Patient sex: M
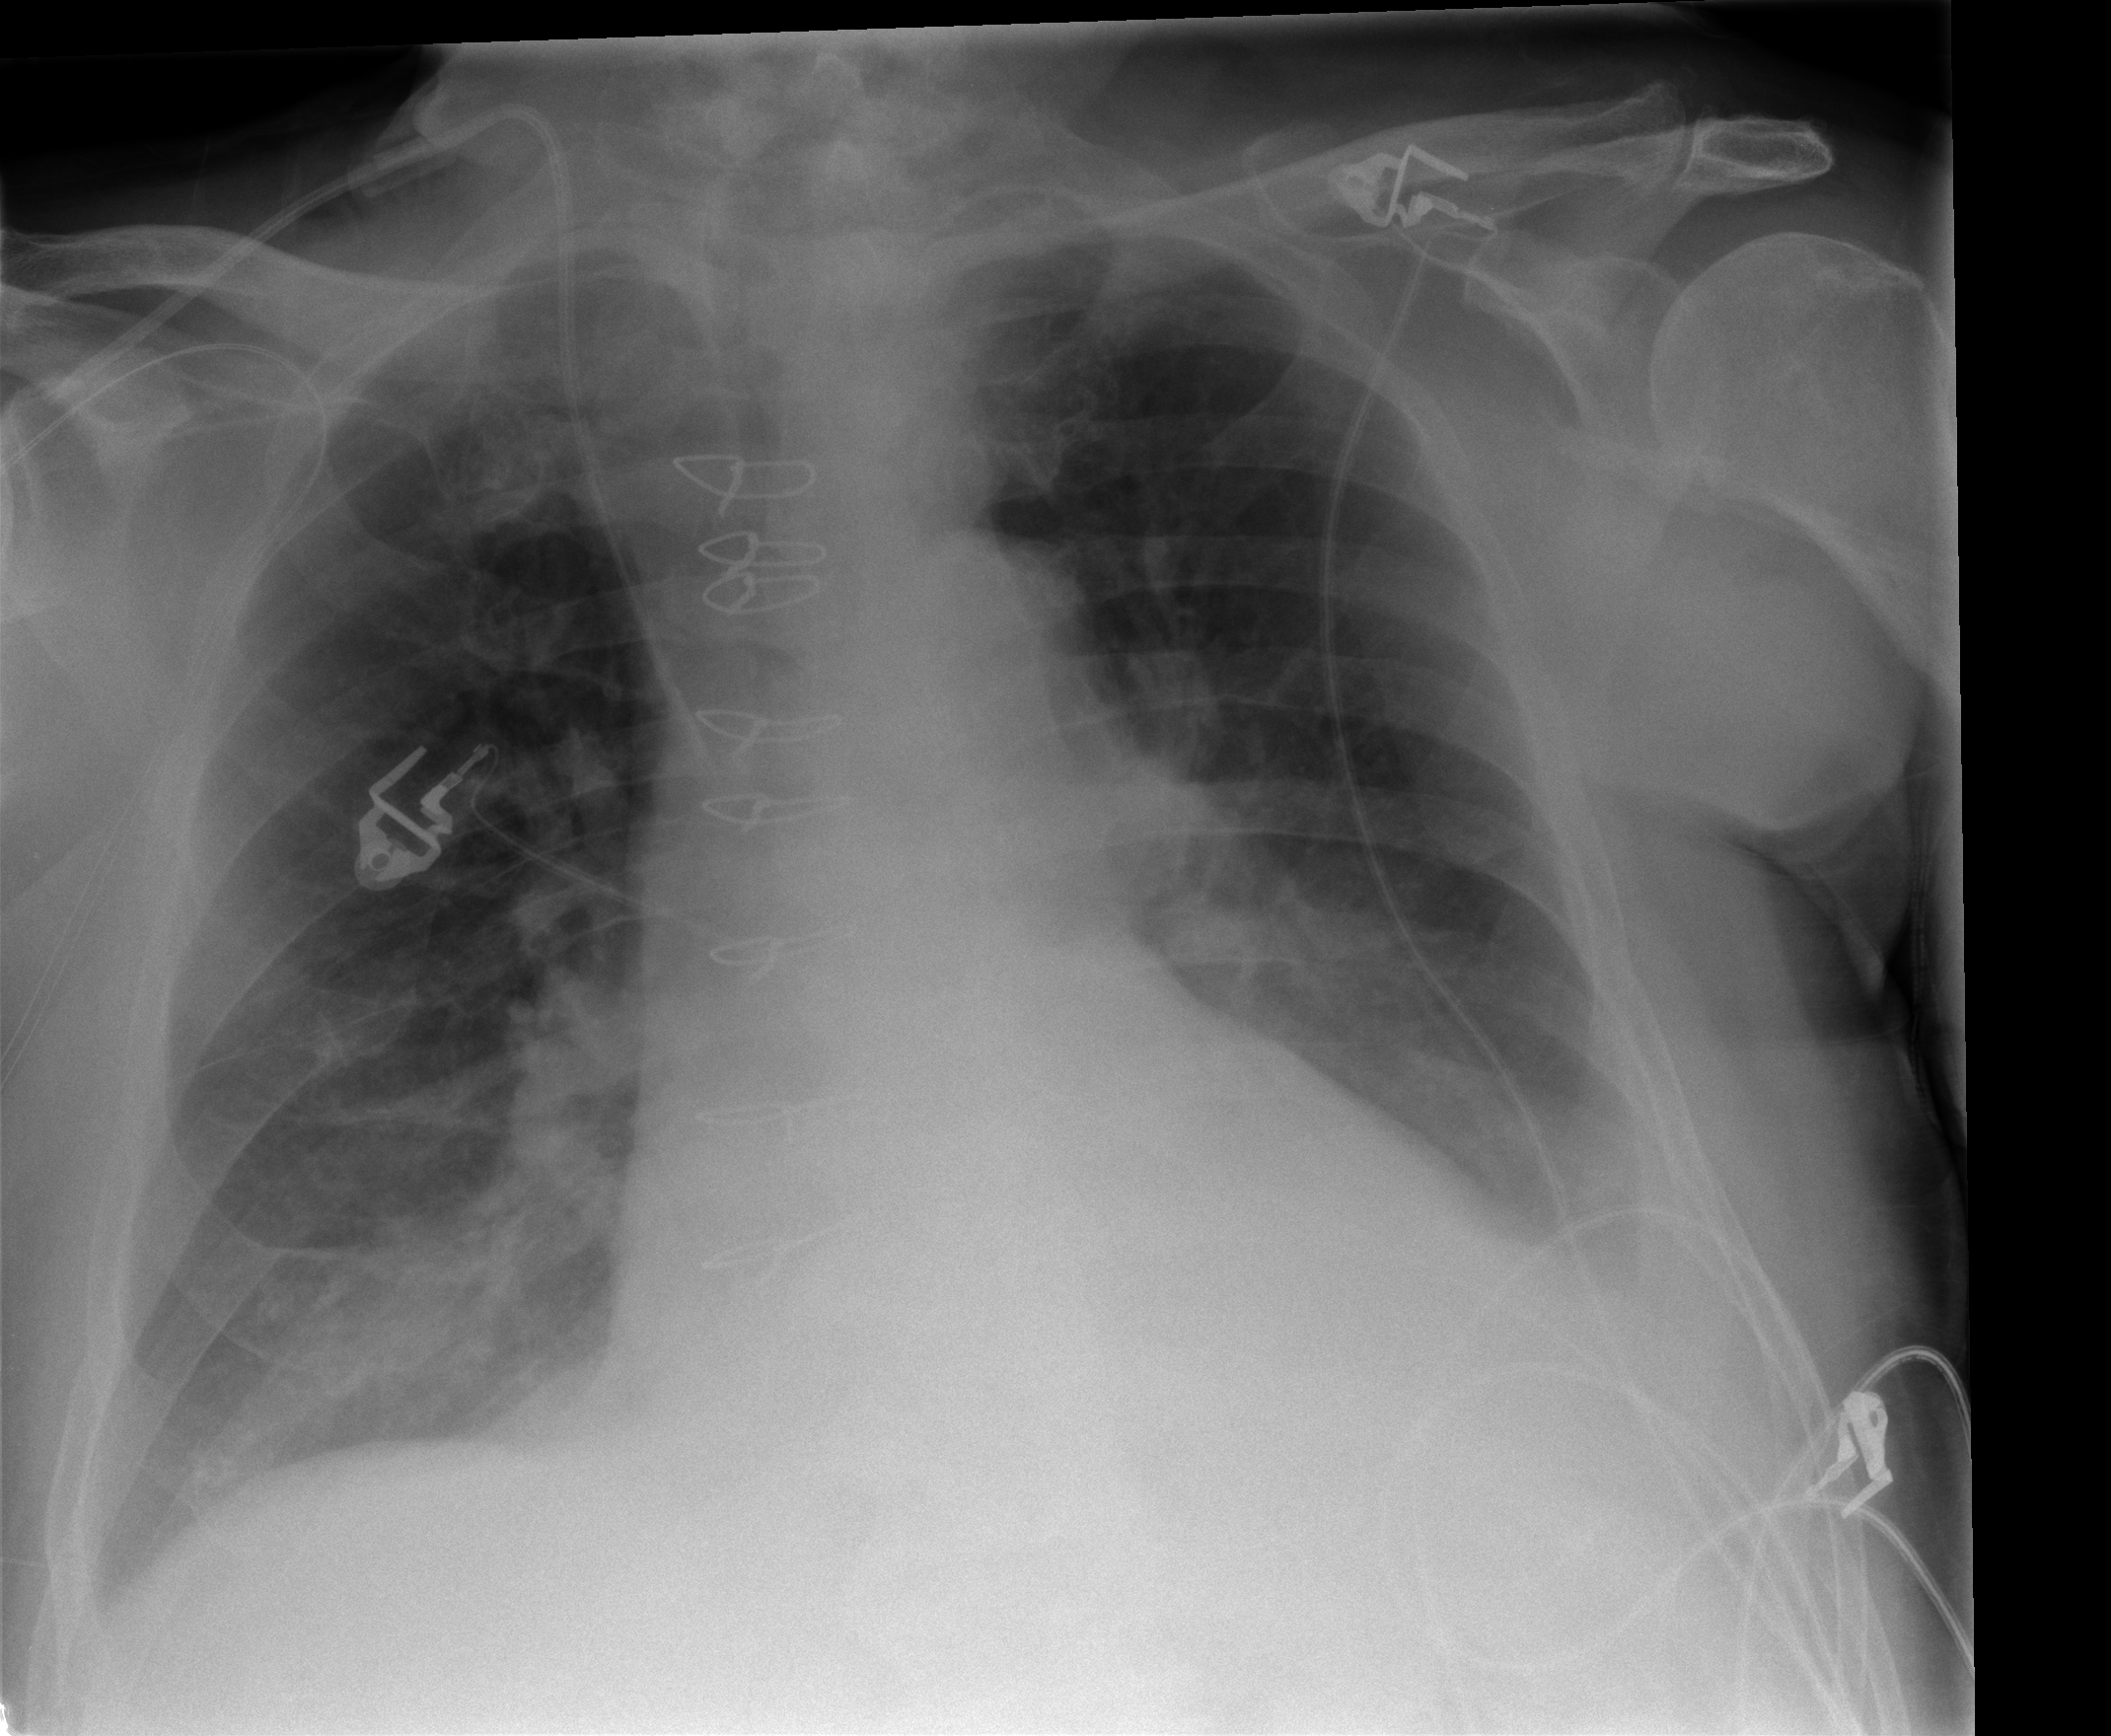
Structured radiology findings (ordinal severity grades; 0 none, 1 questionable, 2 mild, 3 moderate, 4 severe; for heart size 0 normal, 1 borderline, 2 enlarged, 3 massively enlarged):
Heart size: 2
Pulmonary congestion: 2
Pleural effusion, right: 1
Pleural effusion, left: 2
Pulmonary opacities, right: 2
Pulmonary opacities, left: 0
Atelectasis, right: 2
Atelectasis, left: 2